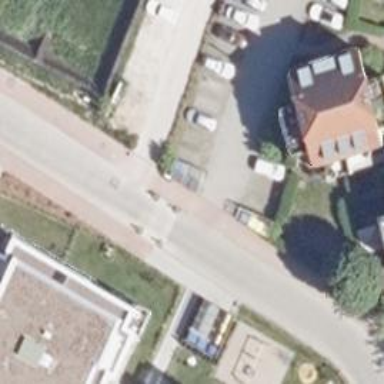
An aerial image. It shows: Unmarked crossing with traffic calming table on the road.